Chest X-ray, AP view. Patient: 40 years old, sex F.
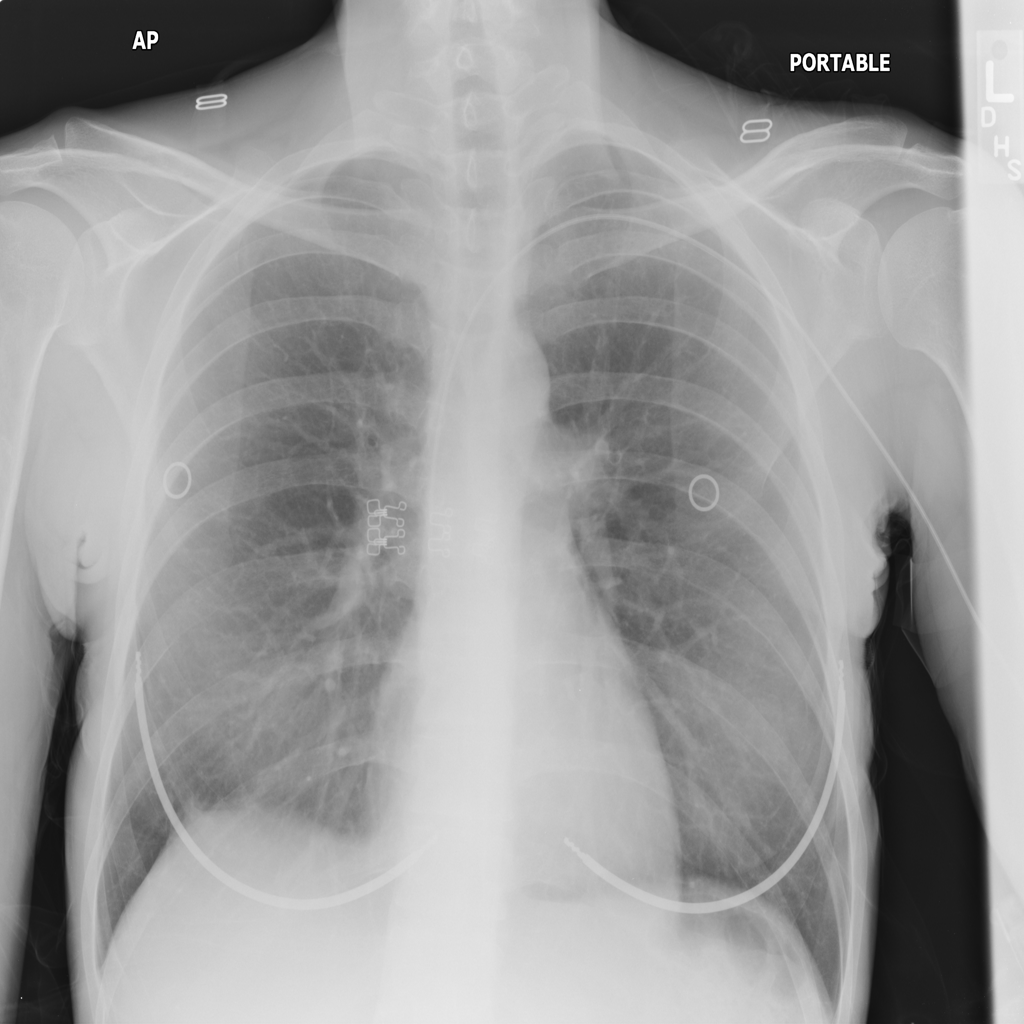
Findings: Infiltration